Chest X-ray:
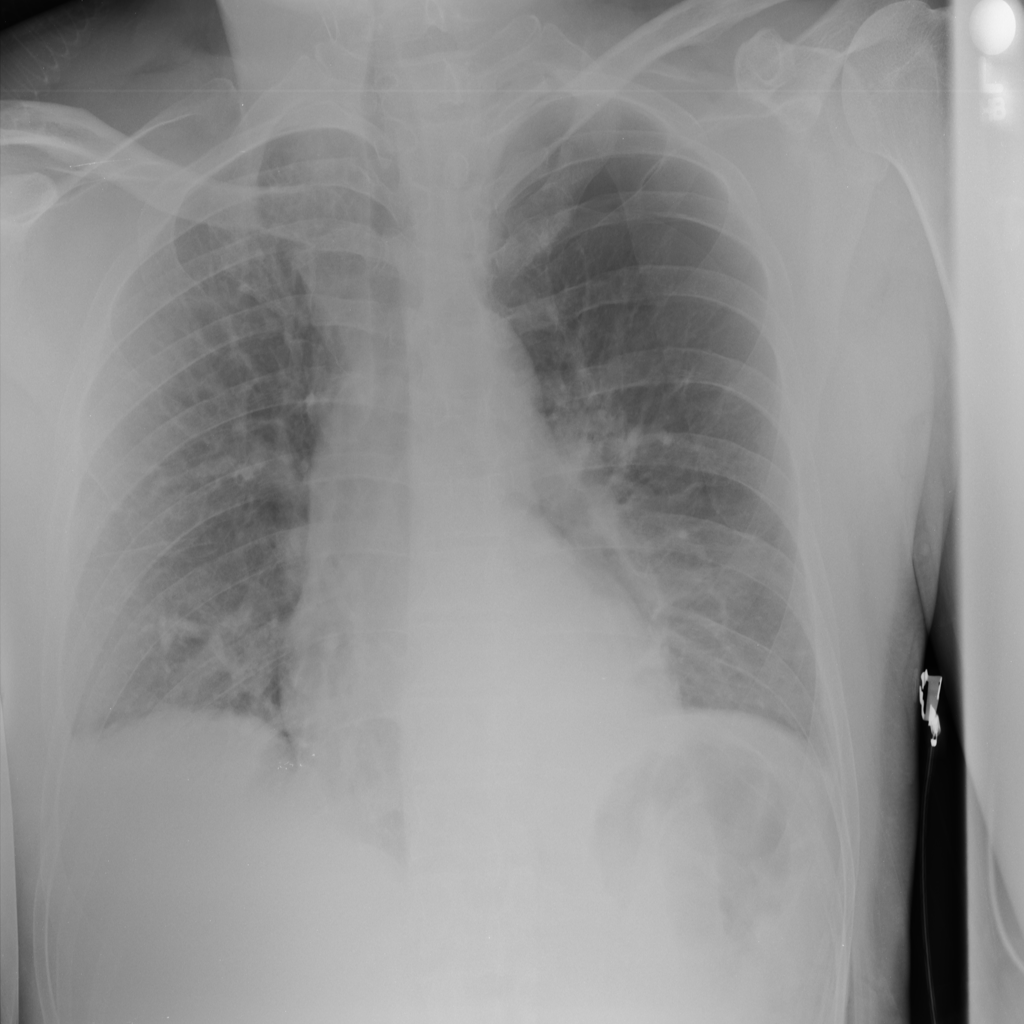
Findings: Pneumothorax, Consolidation, Effusion
No abnormal finding: no